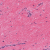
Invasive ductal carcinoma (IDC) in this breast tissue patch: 0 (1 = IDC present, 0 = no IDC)